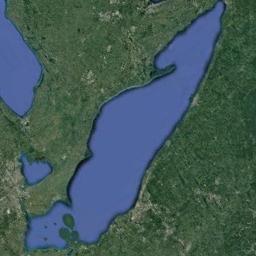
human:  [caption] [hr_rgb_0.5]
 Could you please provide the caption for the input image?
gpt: On the ground covered with green vegetation, There is a long blue lake with a small lake next to it .

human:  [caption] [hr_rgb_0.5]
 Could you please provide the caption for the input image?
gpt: There are many lakes of different shapes .

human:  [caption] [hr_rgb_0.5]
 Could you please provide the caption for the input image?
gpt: The three lakes lie on a flat ground covered with vegetation and the water is blue .

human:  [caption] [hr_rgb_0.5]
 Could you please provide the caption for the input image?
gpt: Beside the lake is green land .

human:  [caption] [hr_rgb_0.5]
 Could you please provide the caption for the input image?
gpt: There are green meadows around the blue lakes .